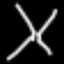
Label: hourglass